Question: Assume I run a program normally, it calls a certain function (say A() ) which calls itself recursively until the stack overflows (This happened after A() got called for some 10 times) . If I run the same program under gdb, even after A() was called for more than 20 times recursively, the stack did not overflow. Is it because that I ran it under gdb that this happened, or is there any other reason?
EDIT: I'll copy paste the backtrace i obtained, Any indications to why the seg fault occured? And the bigger question is how do I locate it?

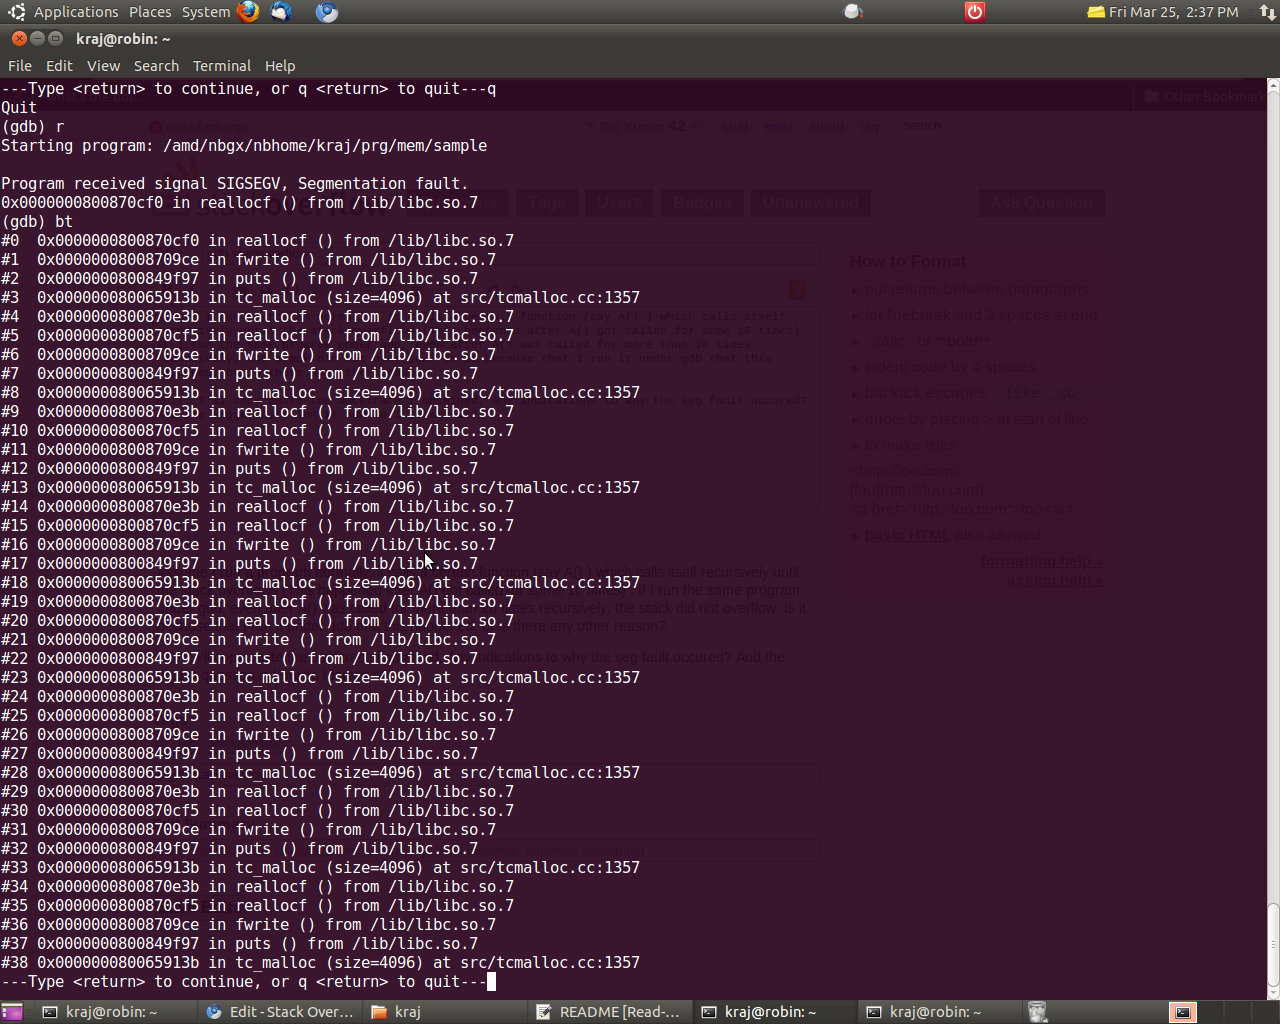
Answer: > Is it because that I ran it under gdb that this happened, or is there any other reason?
Number of recursive calls allowed doesn't depend on compiler or the debugger. It is limited to the size of the stack. Assuming the program is run on same operating system, I amn't sure though about the number of recursive calls differs in your case.